Chest X-ray:
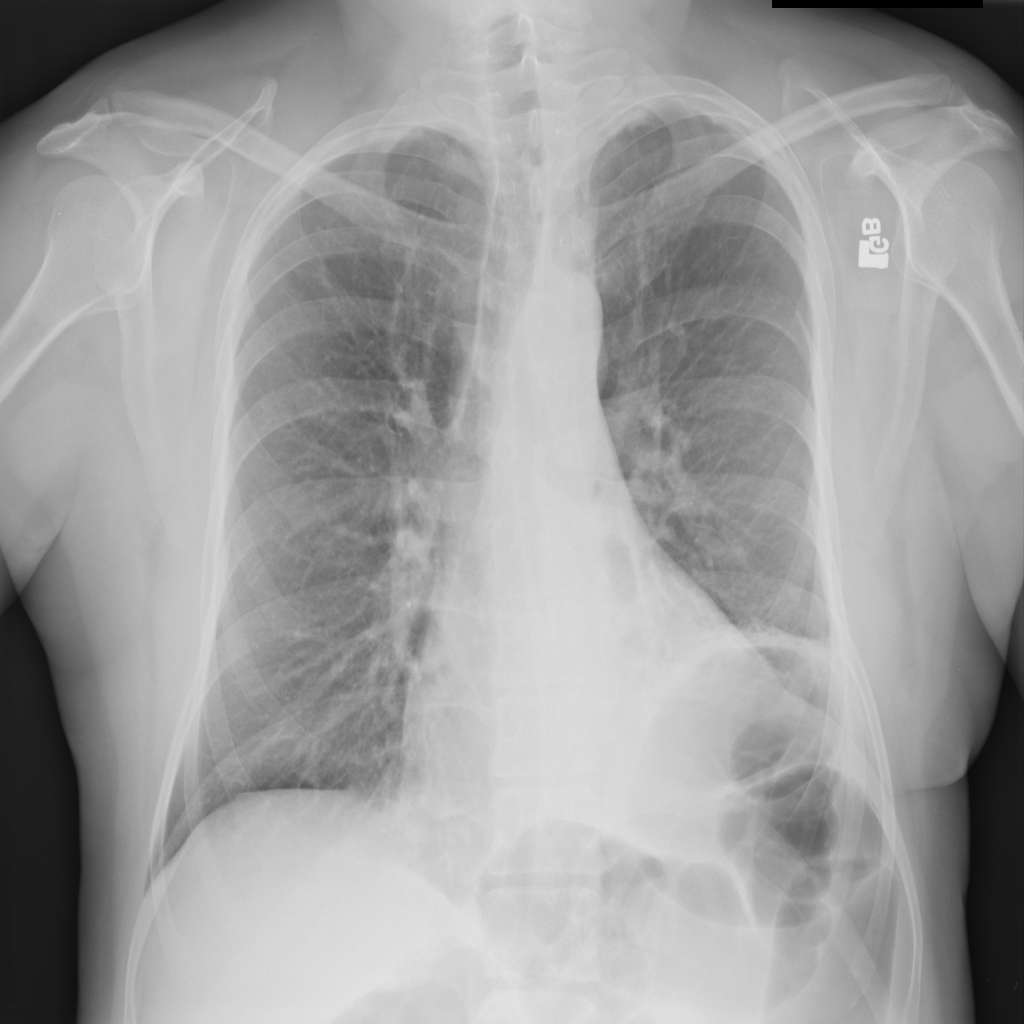
Findings: Pleural Thickening, Atelectasis
No abnormal finding: no